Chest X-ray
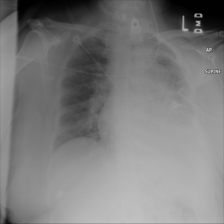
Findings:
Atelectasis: negative
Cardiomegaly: negative
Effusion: negative
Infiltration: negative
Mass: negative
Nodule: negative
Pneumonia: negative
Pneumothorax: negative
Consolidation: negative
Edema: negative
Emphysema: negative
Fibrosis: negative
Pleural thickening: negative
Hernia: negative